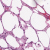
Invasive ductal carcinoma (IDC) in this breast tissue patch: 0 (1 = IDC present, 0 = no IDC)